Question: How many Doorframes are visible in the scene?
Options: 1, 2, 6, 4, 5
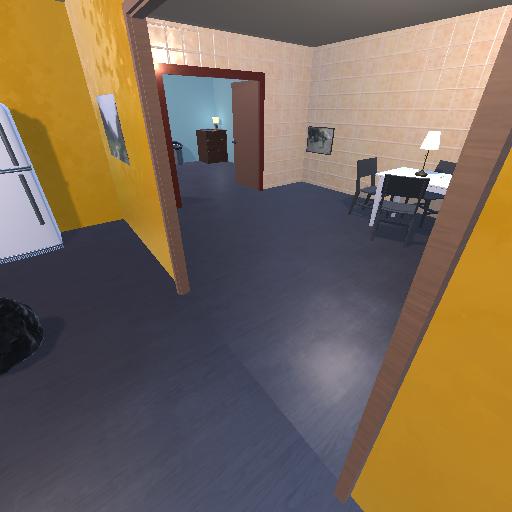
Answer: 1